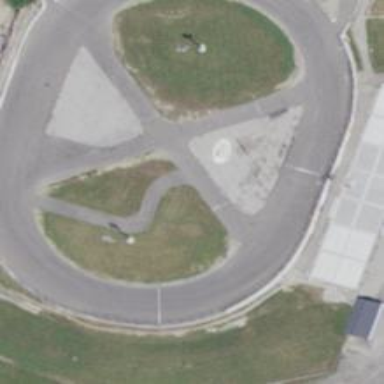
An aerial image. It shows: Motor sport raceway with asphalt surface.